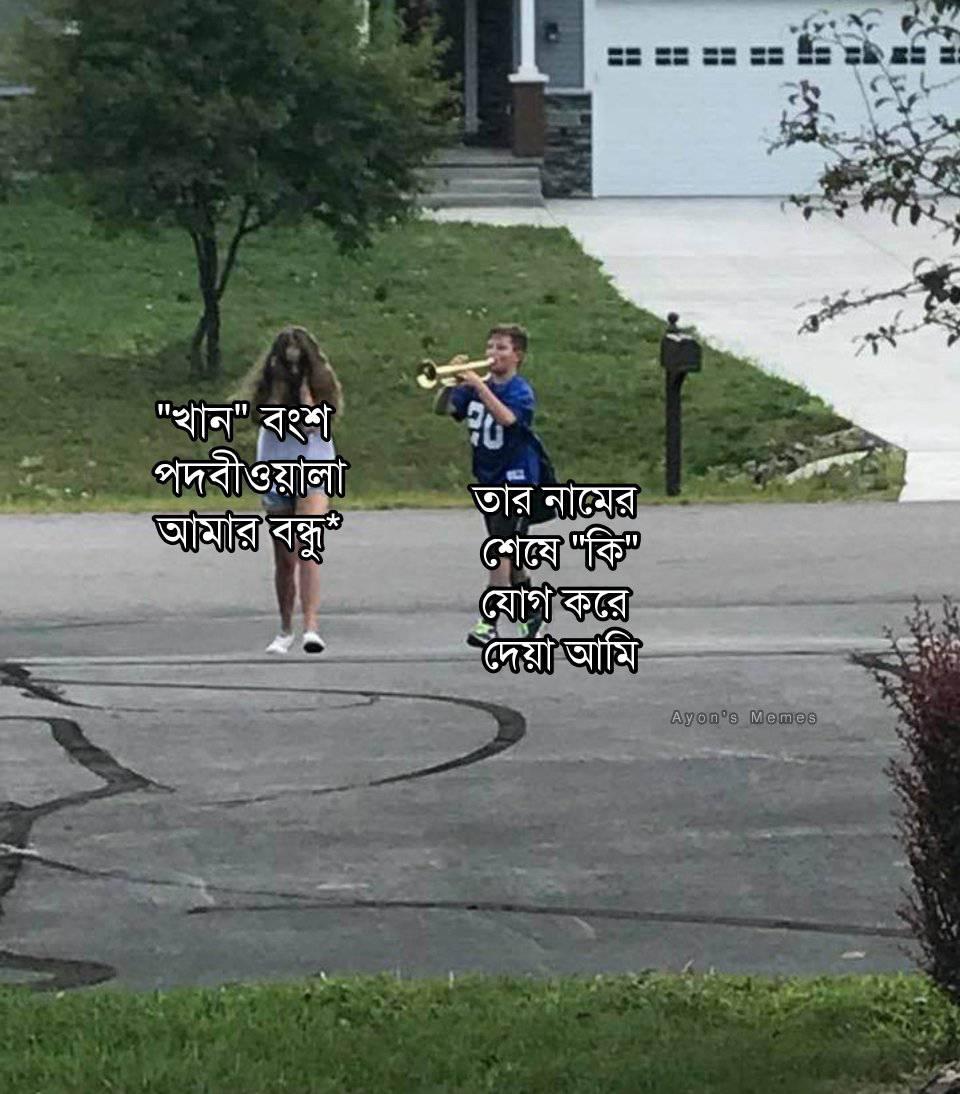
Caption: "খান" বংশ পদবীওয়ালা আমার বন্ধু*     তার নামের শেষে "কি" যোগ করে দেয়া  আমি
Label: non-hate